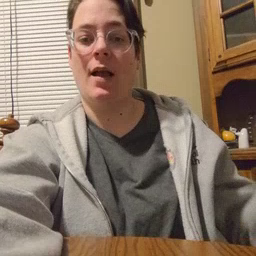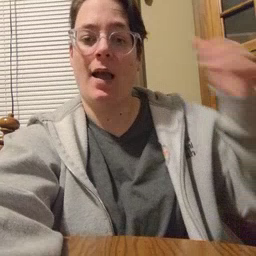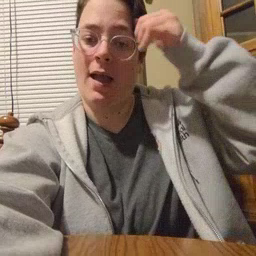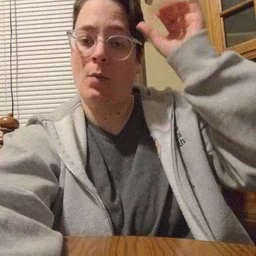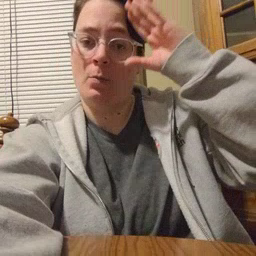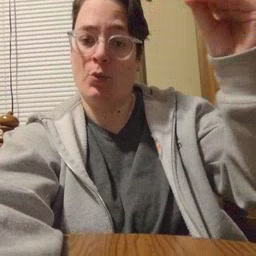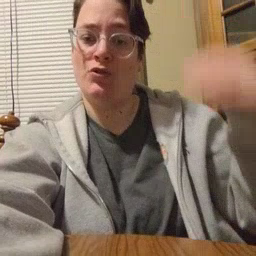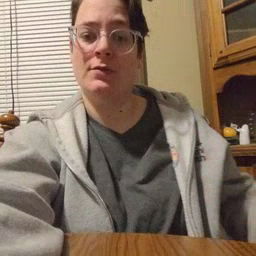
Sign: cowboy